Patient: sex F, age 52
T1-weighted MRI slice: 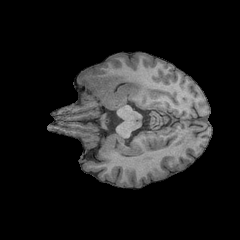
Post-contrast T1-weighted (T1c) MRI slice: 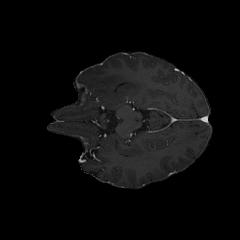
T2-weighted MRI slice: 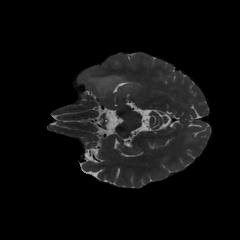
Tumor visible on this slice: yes
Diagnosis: Glioblastoma, IDH-wildtype
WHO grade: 4